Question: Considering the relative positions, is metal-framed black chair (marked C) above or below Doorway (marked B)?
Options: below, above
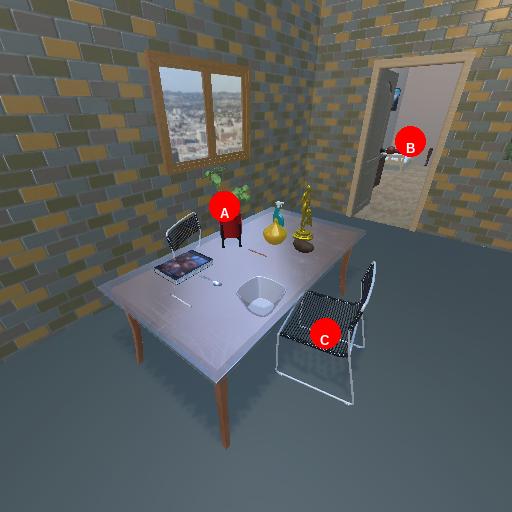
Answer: below